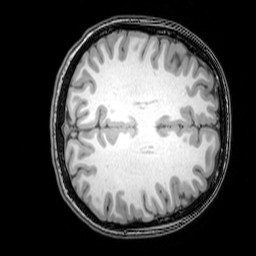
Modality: T1w
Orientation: axial
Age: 22
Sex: female
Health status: healthy
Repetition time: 0.081 s
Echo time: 0.037 s